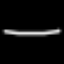
Label: line